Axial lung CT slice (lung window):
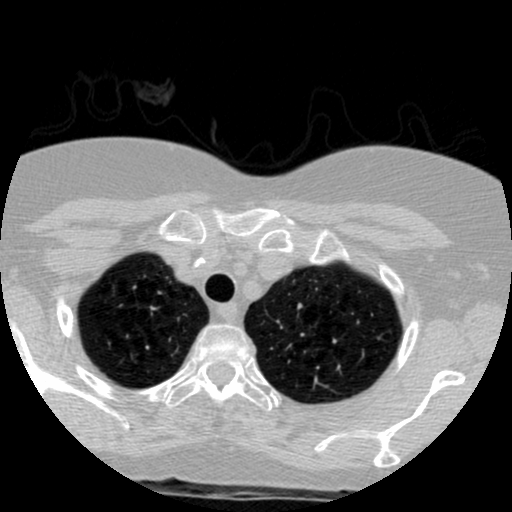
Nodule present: no